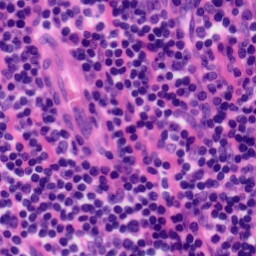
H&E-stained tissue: Tonsil